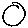
Label: circle